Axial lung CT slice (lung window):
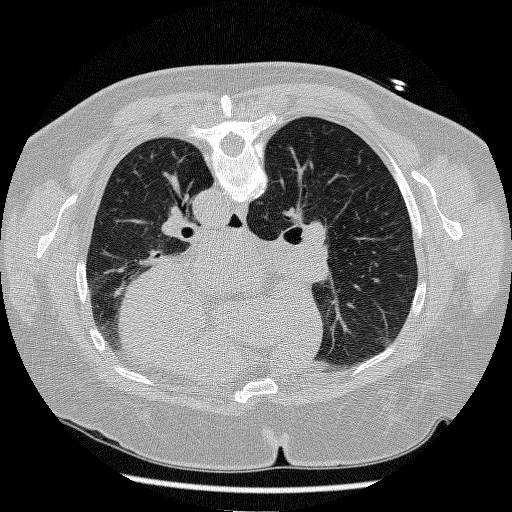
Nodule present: no